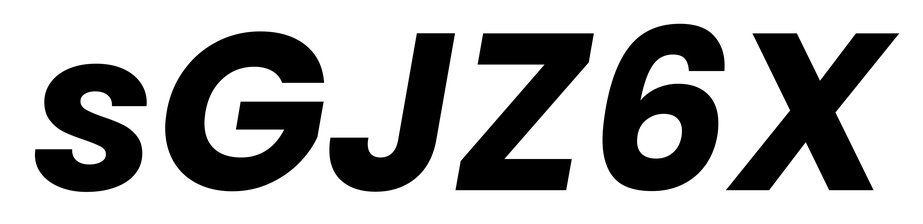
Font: Poppins-BoldItalic